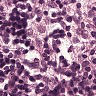
Metastatic tissue present: no